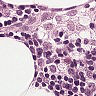
Metastatic tissue present: no